Field crop: maize
Growth stage: 2
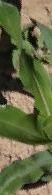
Species: maize